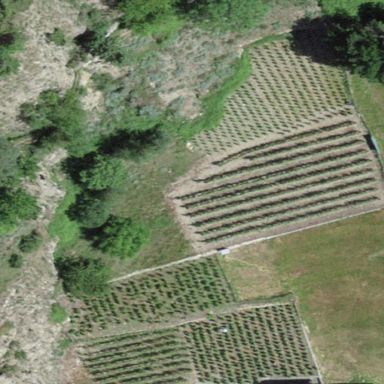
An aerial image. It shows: Vineyard where grapes are grown.